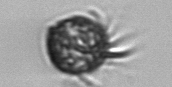
Label: Ciliophora